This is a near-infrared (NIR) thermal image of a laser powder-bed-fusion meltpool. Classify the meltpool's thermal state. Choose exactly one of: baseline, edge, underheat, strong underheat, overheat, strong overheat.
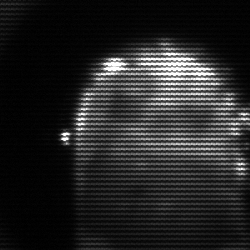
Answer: baseline